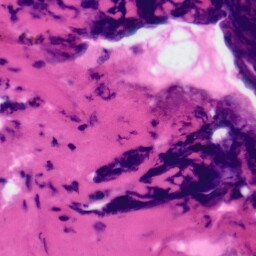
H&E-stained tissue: Tonsil